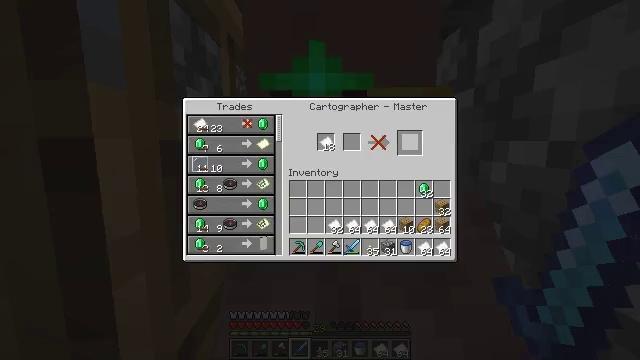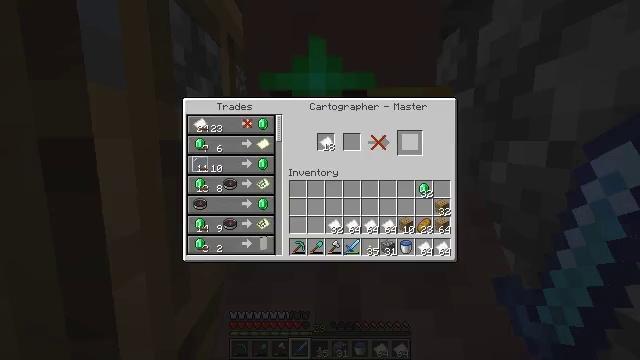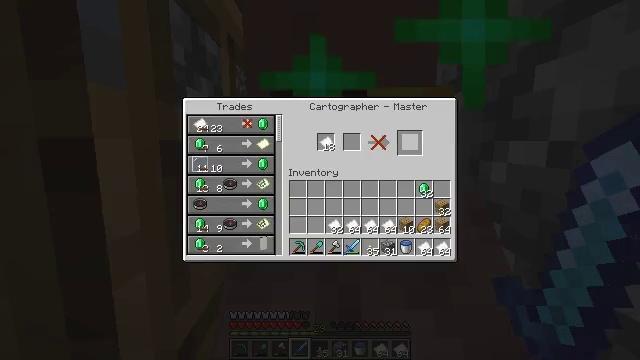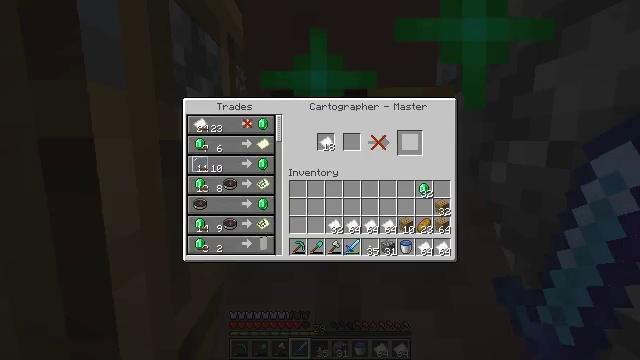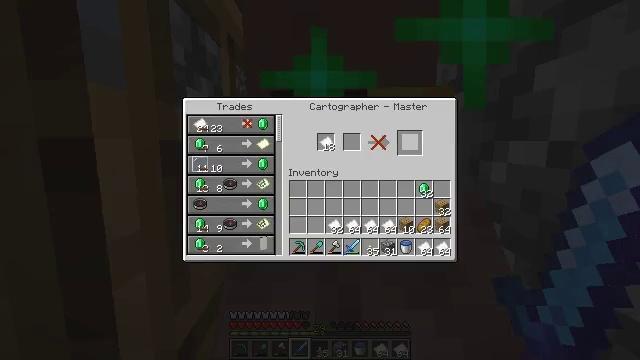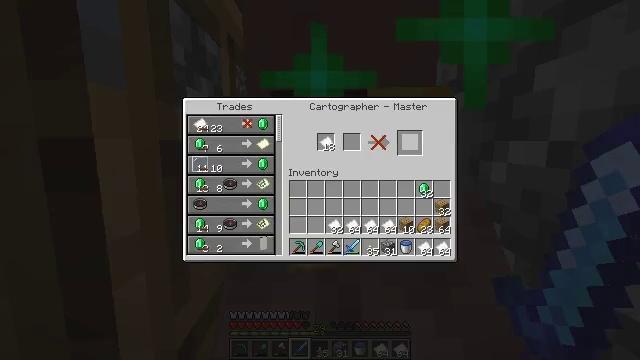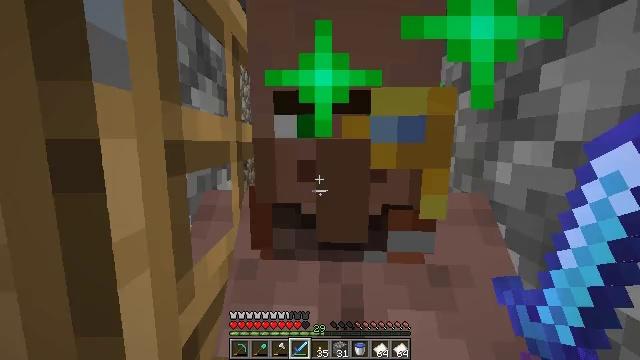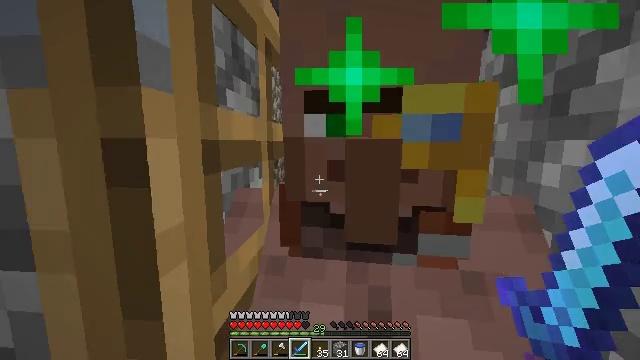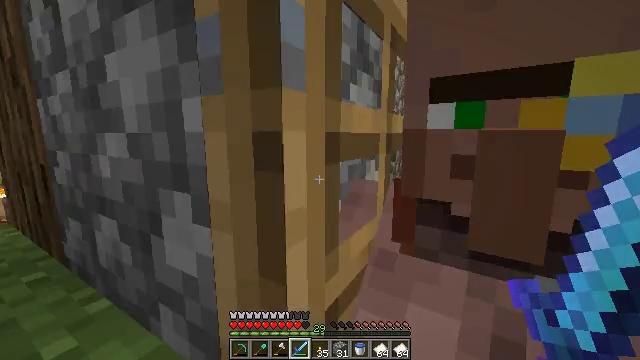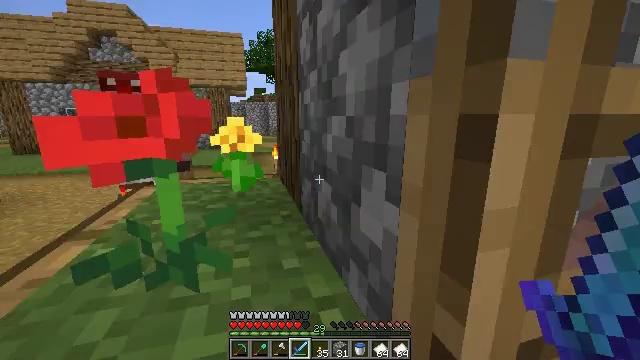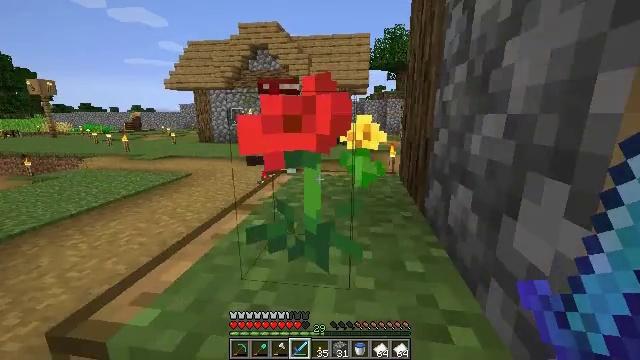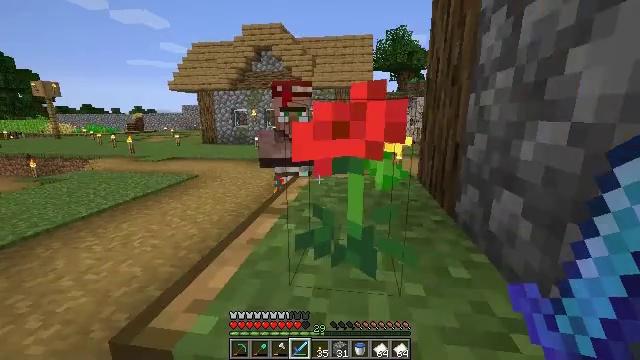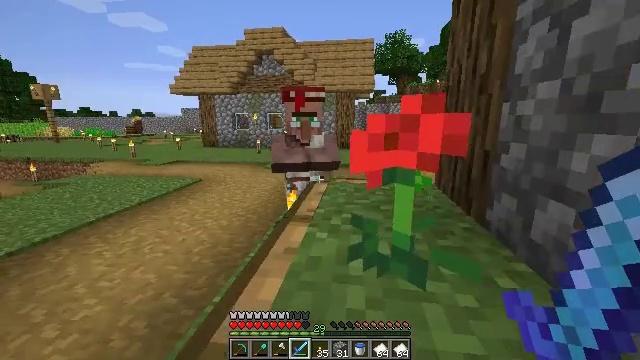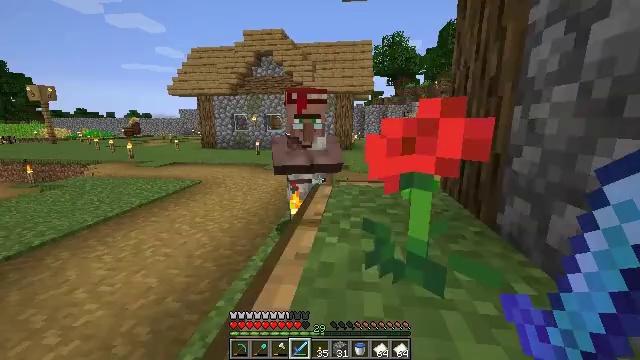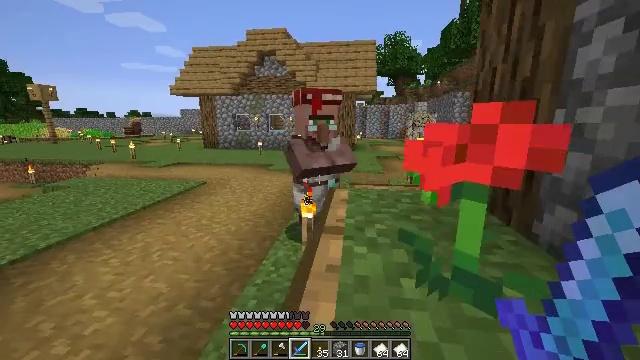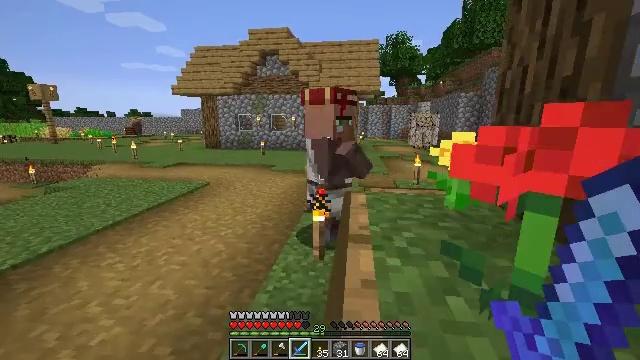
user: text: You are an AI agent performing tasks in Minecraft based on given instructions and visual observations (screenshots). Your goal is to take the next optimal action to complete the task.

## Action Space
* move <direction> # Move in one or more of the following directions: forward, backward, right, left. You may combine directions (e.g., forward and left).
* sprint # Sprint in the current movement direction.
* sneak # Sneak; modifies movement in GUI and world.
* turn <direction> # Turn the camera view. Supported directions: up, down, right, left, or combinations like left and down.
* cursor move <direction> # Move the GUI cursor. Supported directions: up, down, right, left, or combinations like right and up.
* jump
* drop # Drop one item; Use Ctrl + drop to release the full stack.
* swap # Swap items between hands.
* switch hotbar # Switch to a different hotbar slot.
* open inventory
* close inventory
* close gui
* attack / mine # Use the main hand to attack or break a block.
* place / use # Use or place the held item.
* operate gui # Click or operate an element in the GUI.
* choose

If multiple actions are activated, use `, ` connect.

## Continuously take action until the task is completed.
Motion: motion action
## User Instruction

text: Make a chest using planks.
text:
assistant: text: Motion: sneak, open gui
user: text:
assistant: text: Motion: sneak
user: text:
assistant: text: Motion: sneak
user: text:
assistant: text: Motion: sneak
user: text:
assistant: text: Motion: sneak
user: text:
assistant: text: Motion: no_op
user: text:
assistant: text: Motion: turn left, close gui
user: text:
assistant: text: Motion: turn left and down
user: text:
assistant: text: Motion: turn left and down
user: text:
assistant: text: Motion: move left, turn left
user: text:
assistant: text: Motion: move left
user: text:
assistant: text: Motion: move left
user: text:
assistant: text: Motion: move forward and move left
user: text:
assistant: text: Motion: move forward and move left
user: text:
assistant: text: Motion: move forward and move left
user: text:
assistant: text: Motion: move forward and move left
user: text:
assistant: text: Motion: move forward and move left
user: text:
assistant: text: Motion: move forward and move left, turn right and down
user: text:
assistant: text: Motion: move forward and move left, turn right and down
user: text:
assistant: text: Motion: move forward and move left, turn right
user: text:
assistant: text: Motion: move forward and move left, turn right
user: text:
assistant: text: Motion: move forward and move left, turn right
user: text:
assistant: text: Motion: move forward and move left, turn right
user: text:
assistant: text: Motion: move forward and move left, turn right
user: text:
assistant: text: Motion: move forward and move left, turn right
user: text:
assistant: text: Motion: move forward and move left, turn right
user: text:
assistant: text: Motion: move forward and move left, turn right
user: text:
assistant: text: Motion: move forward and move left, turn right
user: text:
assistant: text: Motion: move forward and move left, turn right
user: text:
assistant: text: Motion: move forward and move left, turn right